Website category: university
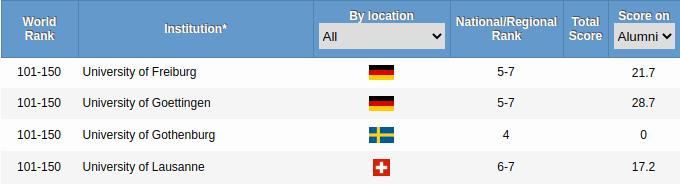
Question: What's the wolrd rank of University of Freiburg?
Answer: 101-150

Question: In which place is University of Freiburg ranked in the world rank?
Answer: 101-150

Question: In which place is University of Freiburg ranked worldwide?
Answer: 101-150

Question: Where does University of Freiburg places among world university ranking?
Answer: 101-150

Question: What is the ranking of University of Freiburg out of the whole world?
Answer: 101-150

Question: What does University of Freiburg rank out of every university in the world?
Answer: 101-150

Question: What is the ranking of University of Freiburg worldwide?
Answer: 101-150

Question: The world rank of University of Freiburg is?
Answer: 101-150

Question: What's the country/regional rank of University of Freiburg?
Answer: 5-7

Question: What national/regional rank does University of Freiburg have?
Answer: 5-7

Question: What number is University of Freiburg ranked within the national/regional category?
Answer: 5-7

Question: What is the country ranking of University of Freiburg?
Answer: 5-7

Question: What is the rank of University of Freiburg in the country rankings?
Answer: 5-7

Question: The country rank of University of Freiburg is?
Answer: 5-7

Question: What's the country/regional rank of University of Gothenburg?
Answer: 4

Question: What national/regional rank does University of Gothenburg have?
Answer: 4

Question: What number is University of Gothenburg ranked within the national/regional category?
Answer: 4

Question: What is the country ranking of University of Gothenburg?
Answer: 4

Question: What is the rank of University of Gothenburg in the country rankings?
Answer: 4

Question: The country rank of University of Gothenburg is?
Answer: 4

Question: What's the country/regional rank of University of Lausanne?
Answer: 6-7

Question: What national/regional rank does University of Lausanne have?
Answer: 6-7

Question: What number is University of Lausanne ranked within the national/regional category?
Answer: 6-7

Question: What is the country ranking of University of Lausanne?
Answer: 6-7

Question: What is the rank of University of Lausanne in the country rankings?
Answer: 6-7

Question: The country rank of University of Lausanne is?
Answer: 6-7

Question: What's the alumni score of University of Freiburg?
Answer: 21.7

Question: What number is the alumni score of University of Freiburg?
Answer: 21.7

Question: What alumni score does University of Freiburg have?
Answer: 21.7

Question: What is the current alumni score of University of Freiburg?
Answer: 21.7

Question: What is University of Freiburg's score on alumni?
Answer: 21.7

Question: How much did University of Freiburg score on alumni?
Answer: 21.7

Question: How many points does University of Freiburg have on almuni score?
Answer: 21.7

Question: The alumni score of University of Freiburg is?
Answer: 21.7

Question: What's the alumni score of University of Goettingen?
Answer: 28.7

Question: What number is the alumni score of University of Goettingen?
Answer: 28.7

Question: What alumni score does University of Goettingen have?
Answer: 28.7

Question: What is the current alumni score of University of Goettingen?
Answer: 28.7

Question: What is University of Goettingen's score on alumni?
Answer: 28.7

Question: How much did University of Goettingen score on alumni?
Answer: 28.7

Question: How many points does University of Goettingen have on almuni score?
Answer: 28.7

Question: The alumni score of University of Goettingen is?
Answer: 28.7

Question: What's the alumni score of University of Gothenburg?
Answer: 0

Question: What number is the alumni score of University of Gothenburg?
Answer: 0

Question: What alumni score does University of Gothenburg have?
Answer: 0

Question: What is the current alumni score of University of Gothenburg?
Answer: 0

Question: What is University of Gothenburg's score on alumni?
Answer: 0

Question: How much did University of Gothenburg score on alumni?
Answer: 0

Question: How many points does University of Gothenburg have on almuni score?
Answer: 0

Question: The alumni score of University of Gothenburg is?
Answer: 0

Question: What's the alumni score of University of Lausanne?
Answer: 17.2

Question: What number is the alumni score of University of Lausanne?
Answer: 17.2

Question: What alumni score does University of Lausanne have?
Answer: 17.2

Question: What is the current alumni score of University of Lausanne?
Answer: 17.2

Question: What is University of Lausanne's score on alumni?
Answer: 17.2

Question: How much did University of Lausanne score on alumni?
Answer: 17.2

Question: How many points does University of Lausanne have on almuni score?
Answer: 17.2

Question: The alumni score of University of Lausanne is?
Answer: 17.2

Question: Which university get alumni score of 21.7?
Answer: University of Freiburg

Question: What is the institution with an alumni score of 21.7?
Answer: University of Freiburg

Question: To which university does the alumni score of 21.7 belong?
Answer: University of Freiburg

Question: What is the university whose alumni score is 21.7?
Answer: University of Freiburg

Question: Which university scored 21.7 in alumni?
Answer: University of Freiburg

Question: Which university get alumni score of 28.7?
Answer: University of Goettingen